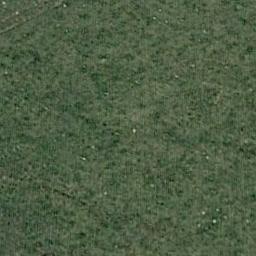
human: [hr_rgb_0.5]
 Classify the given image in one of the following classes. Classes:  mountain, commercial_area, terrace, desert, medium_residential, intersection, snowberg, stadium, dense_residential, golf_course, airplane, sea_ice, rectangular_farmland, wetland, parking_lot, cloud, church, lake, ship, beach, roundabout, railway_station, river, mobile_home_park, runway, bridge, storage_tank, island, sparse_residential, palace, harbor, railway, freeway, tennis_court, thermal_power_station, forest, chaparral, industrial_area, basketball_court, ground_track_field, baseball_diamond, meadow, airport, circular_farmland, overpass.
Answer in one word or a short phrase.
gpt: meadow